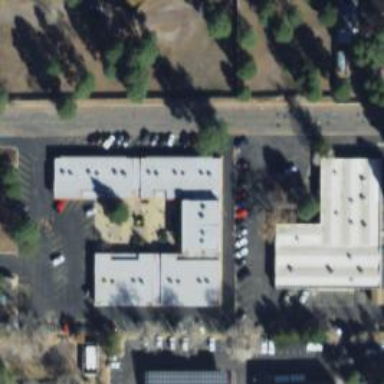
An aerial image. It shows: Commercial building.